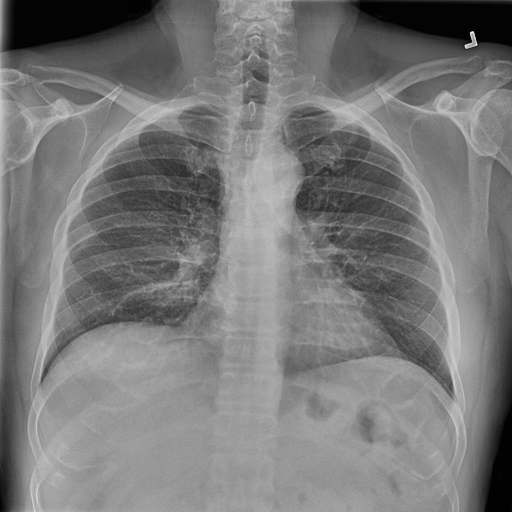
Finding: NORMAL